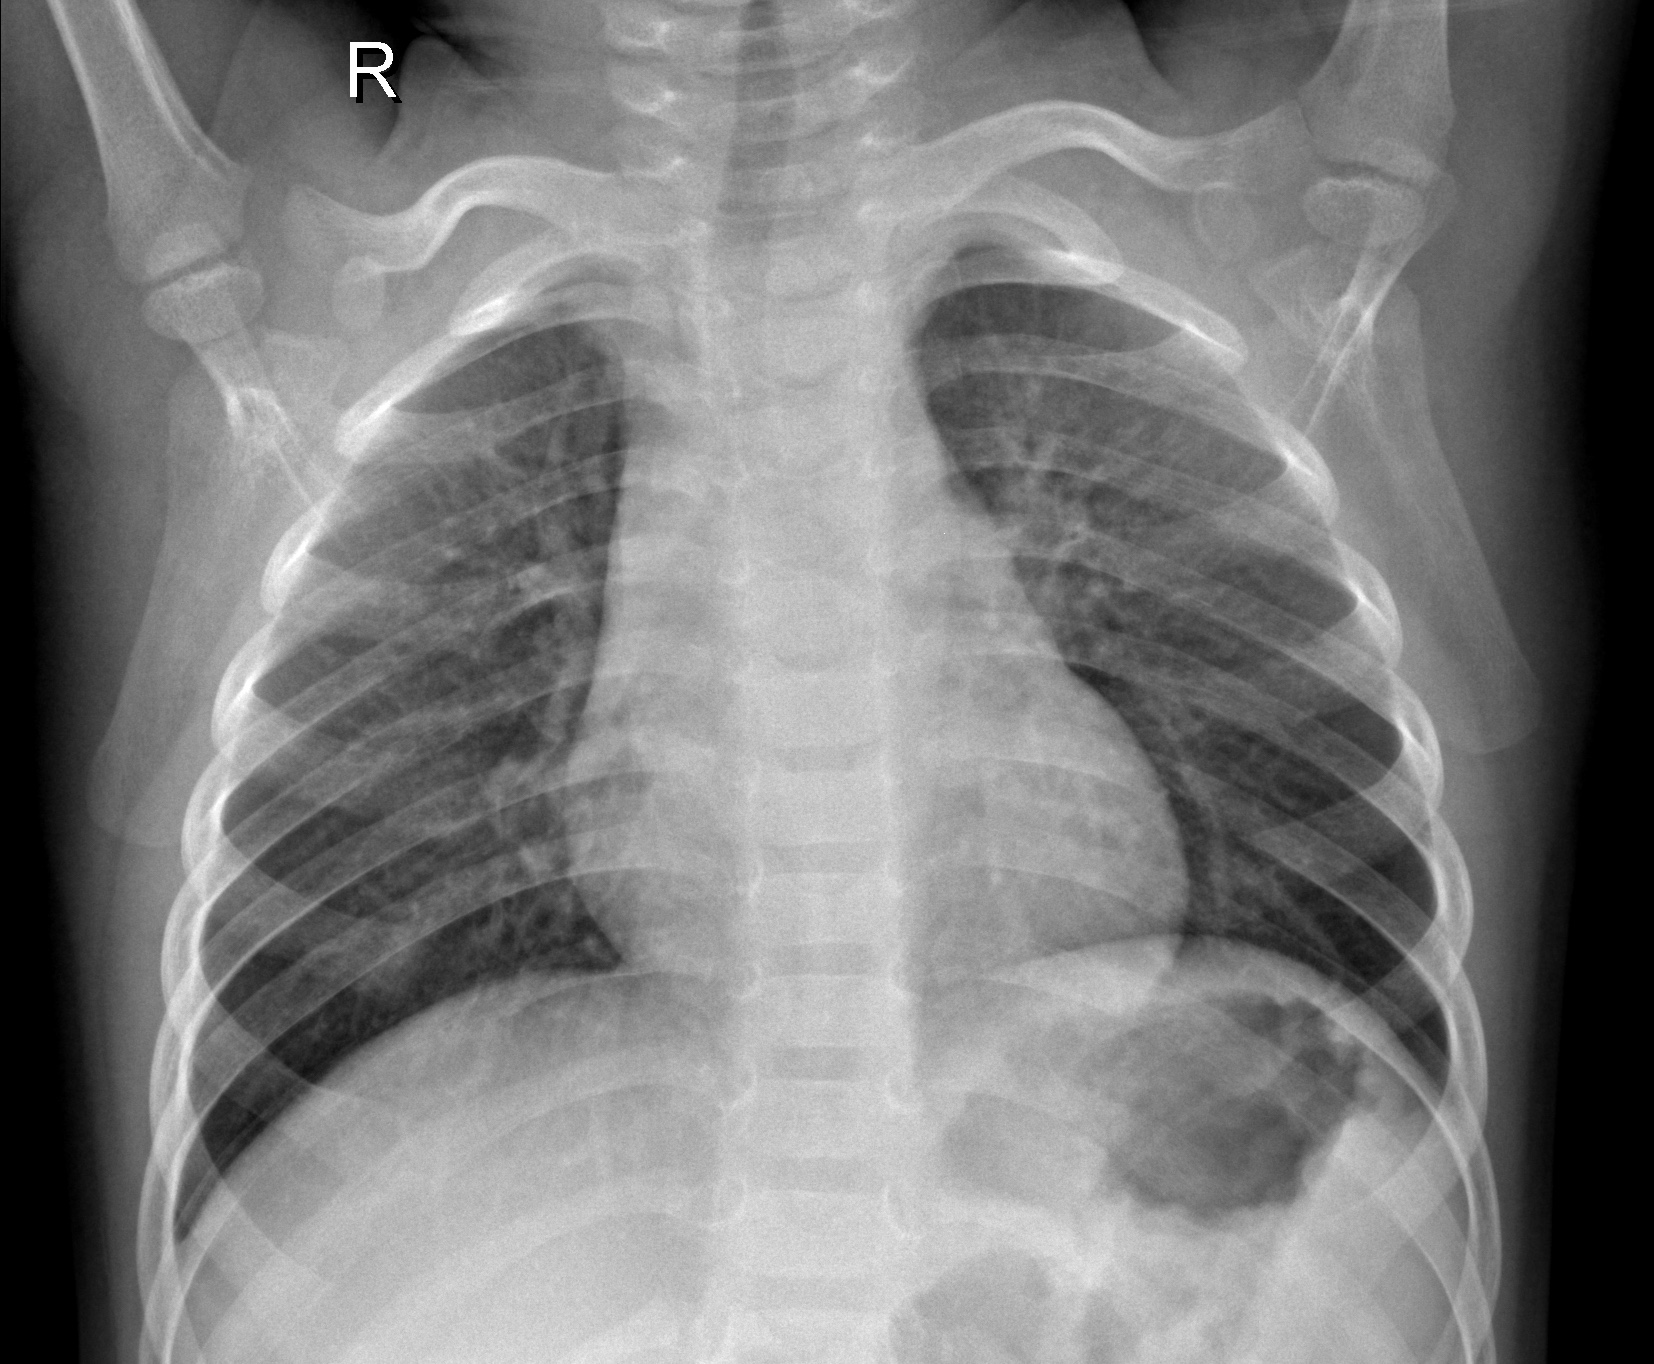
Diagnosis: NORMAL